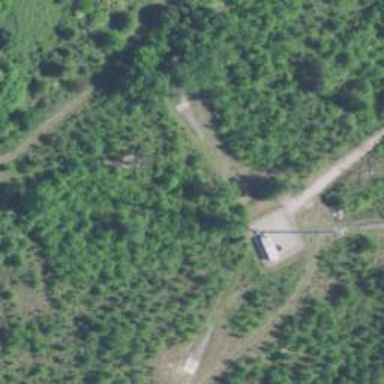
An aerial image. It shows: Mast structure.